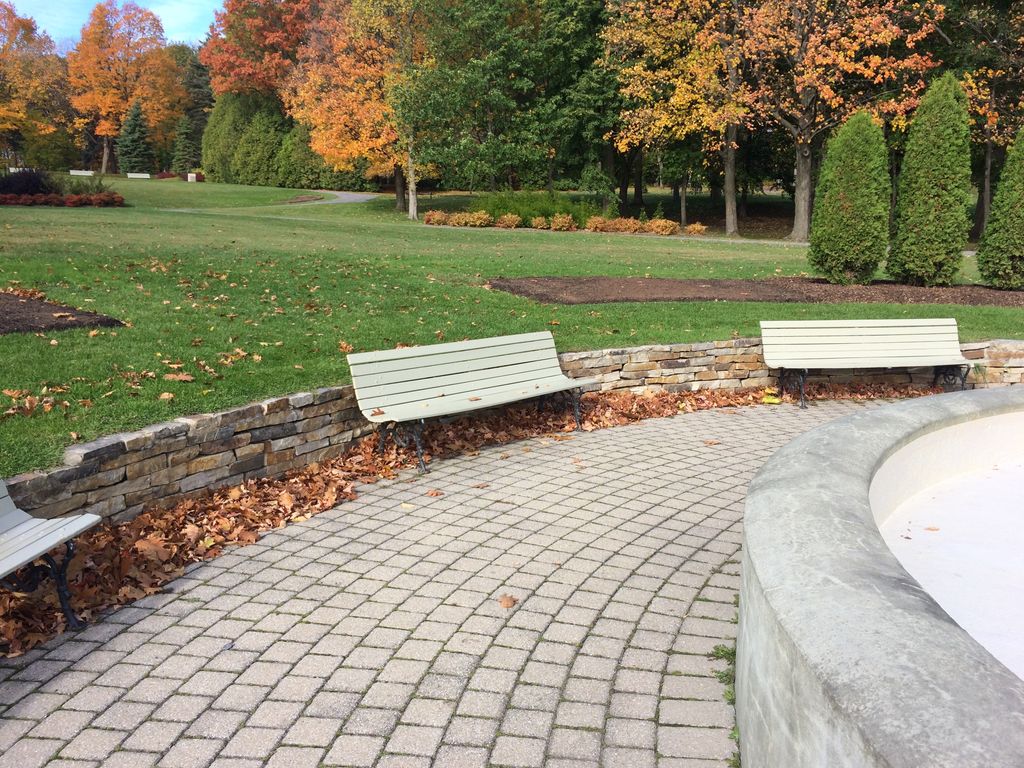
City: quebec_city